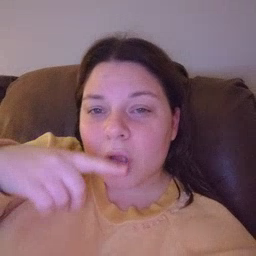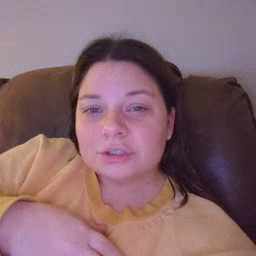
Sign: toothbrush